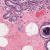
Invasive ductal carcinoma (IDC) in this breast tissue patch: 0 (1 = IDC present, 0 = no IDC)